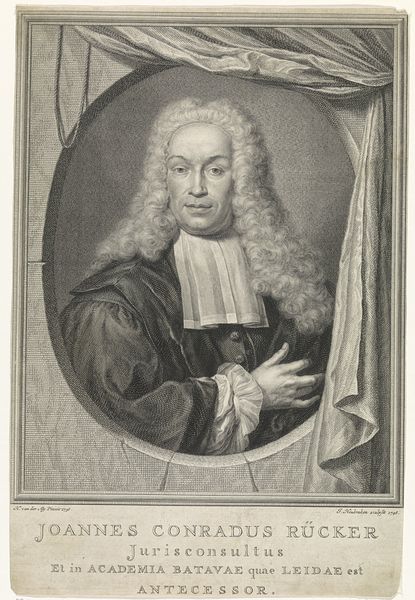
Titel: Portret van Joannes Conradus Rücker
Künstler: Jacob Houbraken
Standort: Amsterdam
Institution: Rijksmuseum
Schlagwörter: hand, mann, richter, johannes, portrait, porträt, vorhang, locken, oval, perücke, druck, stich, talar, kupferstich, perrücke, anwalt, jurist, rechtsberater, rücker, 18 jh., schwarz weuß, johannes conrad rücker